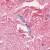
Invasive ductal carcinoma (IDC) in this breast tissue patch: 0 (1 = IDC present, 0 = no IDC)